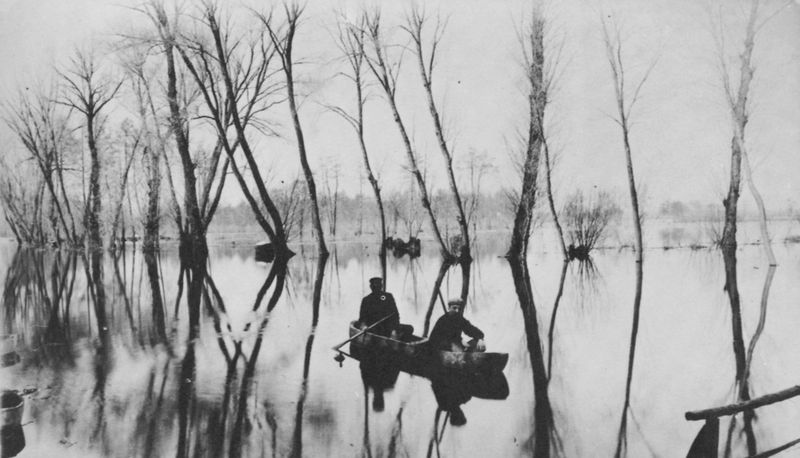
Titel: Entenjagd in der Provinz Poltawa in der Ukraine
Künstler: Russischer Photograph
Schlagwörter: baum, dunkel, himmel, mann, schatten, wasser, weiß, baumstämme, bäume, fluss, landschaft, see, ufer, äste, grau, hell, holz, licht, männer, schwarz, ferne, horizont, spiegelung, stamm, weite, zweige, gewässer, hochwasser, boot, paddel, ruder, man, zwei, fischer, russland, kahl, linien, winter, stämme, ruderboot, ruderer, rudern, widerschein, knie, foto, fotografie, photographie, kanu, schwarzweiß, photo, himme, geäst, spiegelungen, überschwemmung, aufnahme, wasserfläche, kanufahren, paddler, tarkowski, uberschwemmung